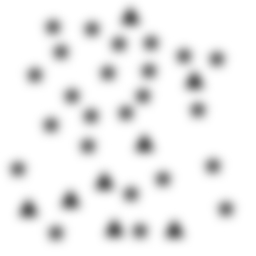
Squares: 0
Triangles: 8
Stars: 24
Total shapes: 32